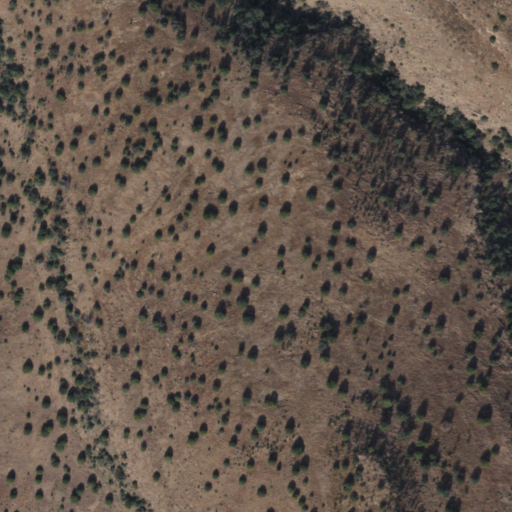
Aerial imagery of gap in Arizona named Rattlesnake Gap containing shrub and evergreen forest